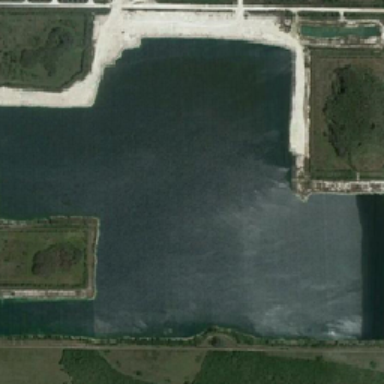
Some parts of the green meadow are near the polygonal pond .